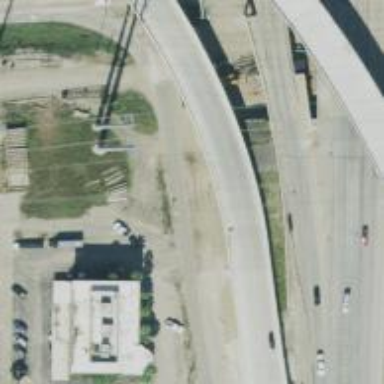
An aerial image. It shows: Frontage road connected to secondary link.